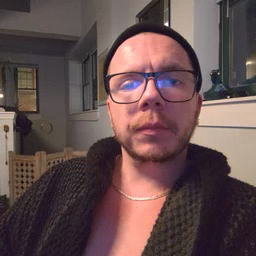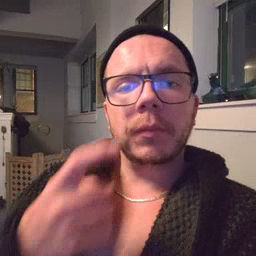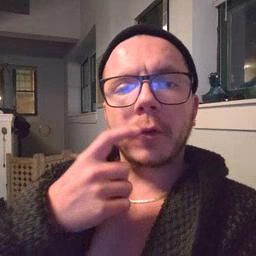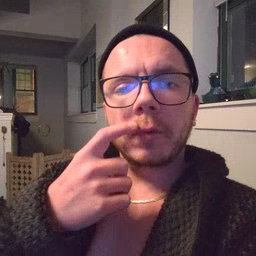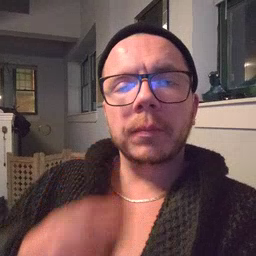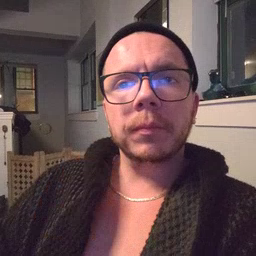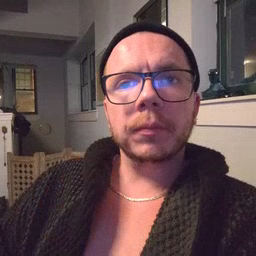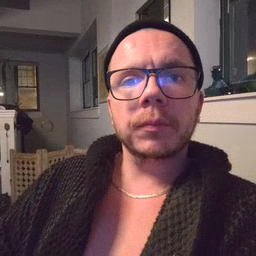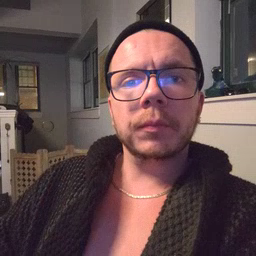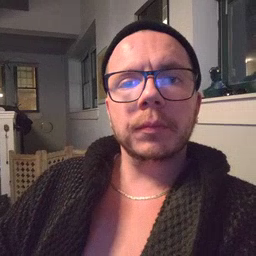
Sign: tooth